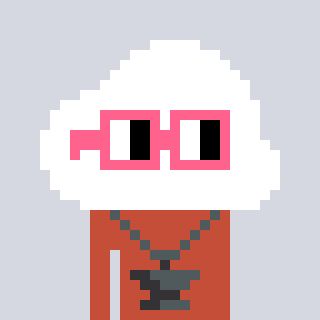
a pixel art character with square pink glasses, a cloud-shaped head and a rust-colored body on a cool background